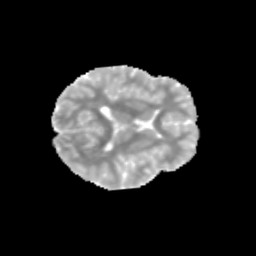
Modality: MD
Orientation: axial
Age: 13
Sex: female
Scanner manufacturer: siemens
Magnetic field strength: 3 T
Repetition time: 3.8 s
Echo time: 0.07 s